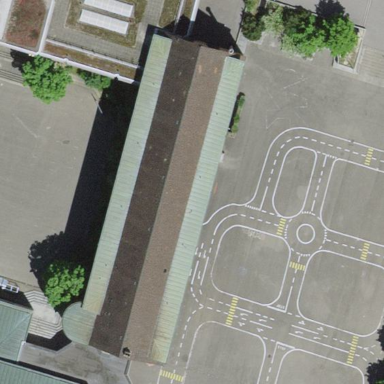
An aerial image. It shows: School building.